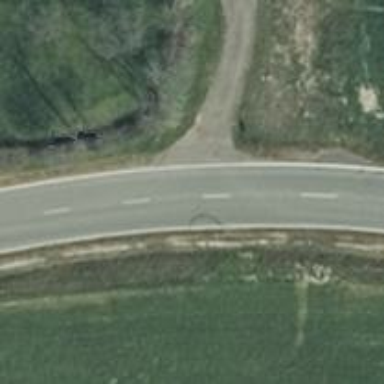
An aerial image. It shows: Tertiary road with asphalt surface.